Interaction volume radius: 10 \u00c5
Interaction volume height: 15 \u00c5
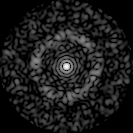
Disorder parameter: 0.8435